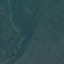
Land use / land cover: Pasture